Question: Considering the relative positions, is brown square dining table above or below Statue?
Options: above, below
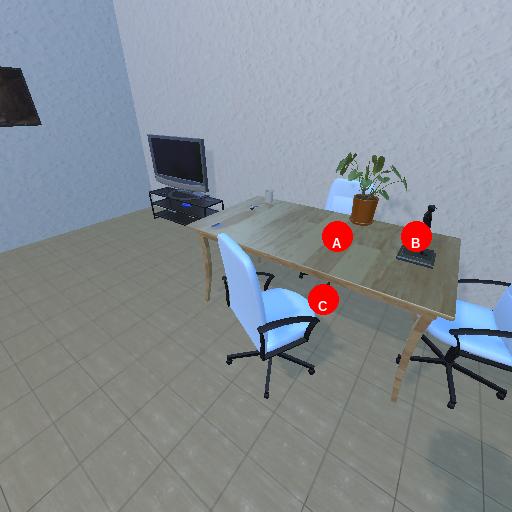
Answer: above